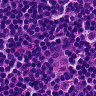
Metastatic tissue present: no